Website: bh-photo
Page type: address-validator
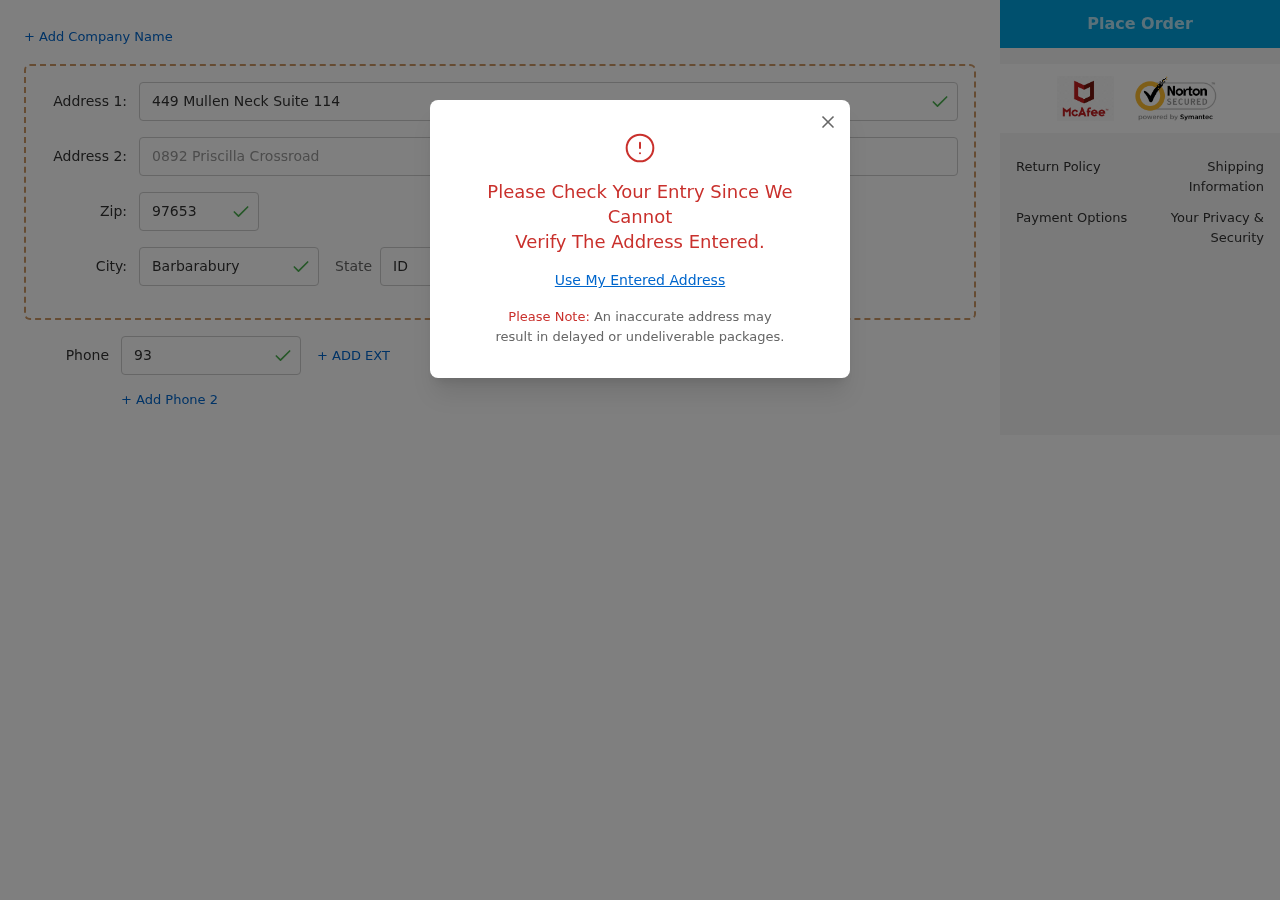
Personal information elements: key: PII_CITY
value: Barbarabury
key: PII_PHONE
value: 9338172517
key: PII_POSTCODE
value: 97653
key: PII_STATE_ABBR
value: ID
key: PII_STREET
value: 449 Mullen Neck Suite 114
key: PII_STREET2
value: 0892 Priscilla Crossroad